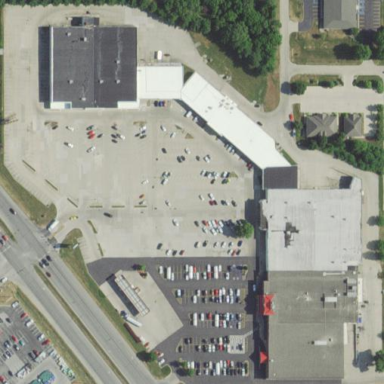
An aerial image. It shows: Retail area.